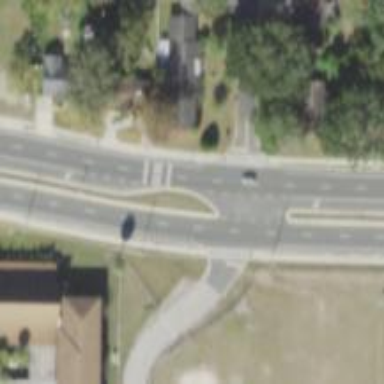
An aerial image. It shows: Secondary road with sidewalk on the left.